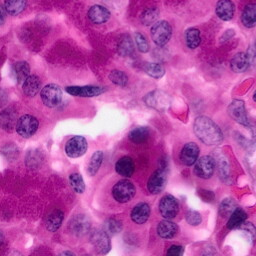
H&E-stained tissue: Pancreatic